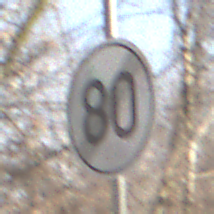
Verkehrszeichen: EndeGeschwindigkeit80
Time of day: MorningAfternoon
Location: Outdoor (Nature)
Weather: Clear
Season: Winter
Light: Natural